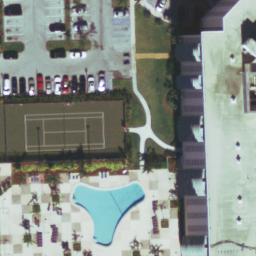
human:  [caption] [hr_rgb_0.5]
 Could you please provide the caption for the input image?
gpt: A tennis court is surrounded by some trees and a swimming pool beside .

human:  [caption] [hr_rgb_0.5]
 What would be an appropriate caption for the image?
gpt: A small tennis court with some plants and a swimming pool beside .

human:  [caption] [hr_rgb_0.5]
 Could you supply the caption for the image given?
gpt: There is a small tennis court with a swimming pool beside .

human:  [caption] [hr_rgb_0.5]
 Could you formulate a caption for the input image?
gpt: There is a tennis court surrounded by some cars and a swimming pool beside .

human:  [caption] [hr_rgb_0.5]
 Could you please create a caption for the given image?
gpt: There is a small tennis court with some cars and a swimming pool beside .